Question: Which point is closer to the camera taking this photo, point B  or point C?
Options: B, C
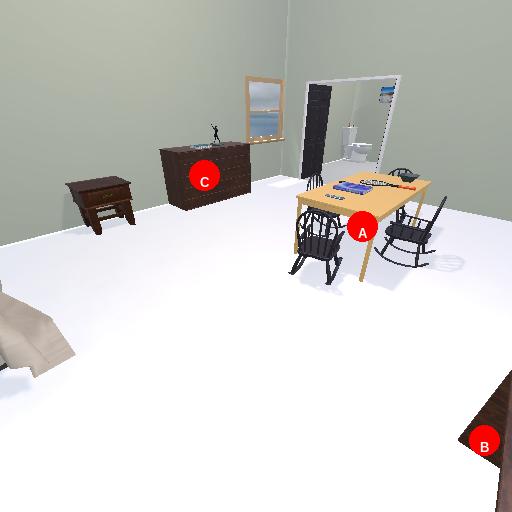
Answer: B